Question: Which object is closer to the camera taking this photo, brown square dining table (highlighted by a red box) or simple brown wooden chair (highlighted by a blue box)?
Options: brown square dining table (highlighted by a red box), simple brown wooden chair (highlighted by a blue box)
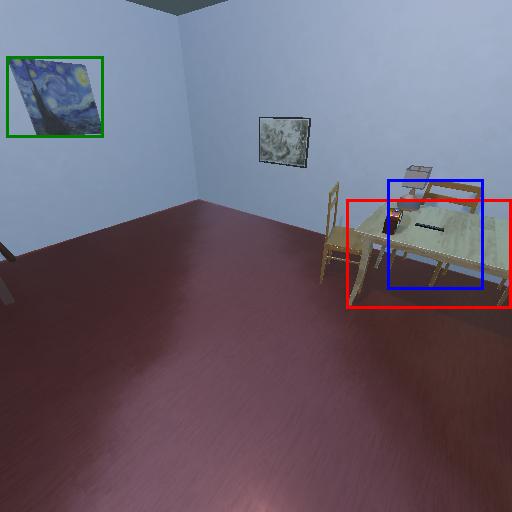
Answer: brown square dining table (highlighted by a red box)